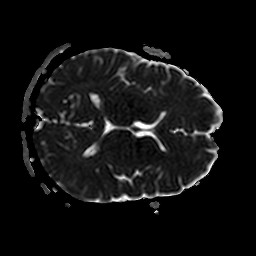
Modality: ADC
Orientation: axial
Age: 44
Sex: male
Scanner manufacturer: philips
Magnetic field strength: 3 T
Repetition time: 4.056 s
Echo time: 0.05989 s